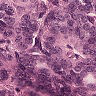
Metastatic tissue present: yes